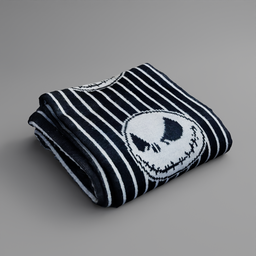
Label: people